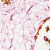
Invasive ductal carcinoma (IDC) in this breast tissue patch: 0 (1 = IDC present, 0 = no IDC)